Field crop: maize
Growth stage: 1
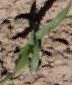
Species: maize